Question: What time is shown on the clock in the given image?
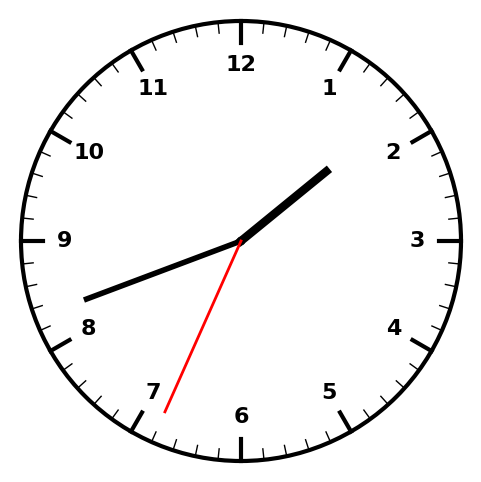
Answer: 01:41:34